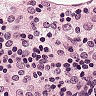
Metastatic tissue present: no